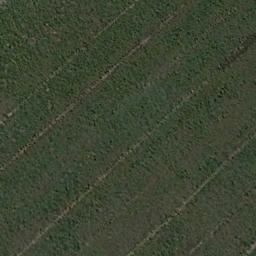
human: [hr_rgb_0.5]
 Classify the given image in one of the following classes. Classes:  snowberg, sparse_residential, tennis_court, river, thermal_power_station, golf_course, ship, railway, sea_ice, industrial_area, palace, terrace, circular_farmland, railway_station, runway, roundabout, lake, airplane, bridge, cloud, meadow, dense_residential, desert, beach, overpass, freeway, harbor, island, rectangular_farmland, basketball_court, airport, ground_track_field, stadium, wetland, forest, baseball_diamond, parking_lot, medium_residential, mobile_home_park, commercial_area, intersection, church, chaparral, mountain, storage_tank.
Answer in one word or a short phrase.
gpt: meadow